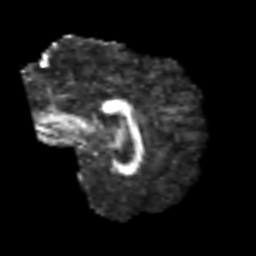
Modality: FA
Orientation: sagittal
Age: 62
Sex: male
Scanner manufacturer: siemens
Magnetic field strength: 3 T
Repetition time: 6.1 s
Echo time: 0.101 s